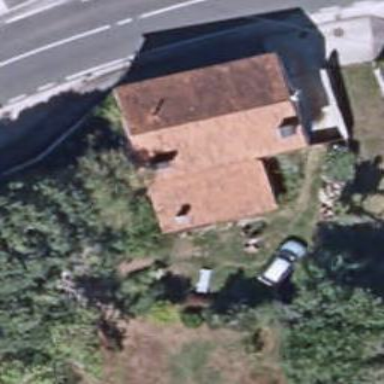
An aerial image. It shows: Simple and straightforward house.